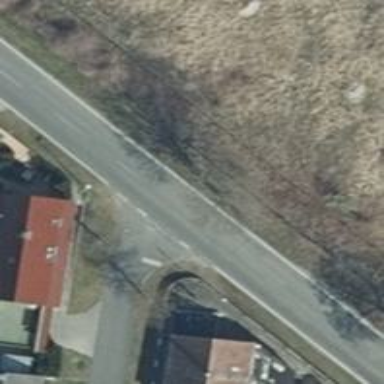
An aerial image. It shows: Secondary road.